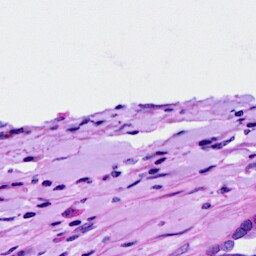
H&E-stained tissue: Ovarian